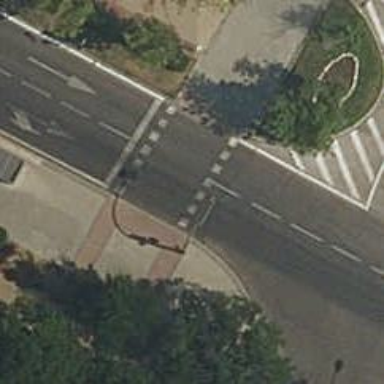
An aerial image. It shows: Crossing with zebra traffic signals.